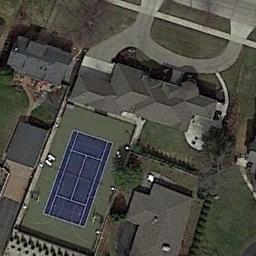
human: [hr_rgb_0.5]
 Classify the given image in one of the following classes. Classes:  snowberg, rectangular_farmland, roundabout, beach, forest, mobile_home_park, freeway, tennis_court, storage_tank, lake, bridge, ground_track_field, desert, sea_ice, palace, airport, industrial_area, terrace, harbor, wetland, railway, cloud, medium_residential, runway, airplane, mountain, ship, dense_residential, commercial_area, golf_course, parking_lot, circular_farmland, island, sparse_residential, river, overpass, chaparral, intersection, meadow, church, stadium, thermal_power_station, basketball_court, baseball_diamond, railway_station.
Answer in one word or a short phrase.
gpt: tennis_court